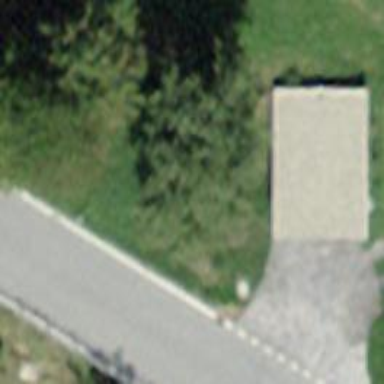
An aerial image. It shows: Bench for seating.